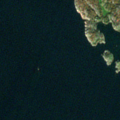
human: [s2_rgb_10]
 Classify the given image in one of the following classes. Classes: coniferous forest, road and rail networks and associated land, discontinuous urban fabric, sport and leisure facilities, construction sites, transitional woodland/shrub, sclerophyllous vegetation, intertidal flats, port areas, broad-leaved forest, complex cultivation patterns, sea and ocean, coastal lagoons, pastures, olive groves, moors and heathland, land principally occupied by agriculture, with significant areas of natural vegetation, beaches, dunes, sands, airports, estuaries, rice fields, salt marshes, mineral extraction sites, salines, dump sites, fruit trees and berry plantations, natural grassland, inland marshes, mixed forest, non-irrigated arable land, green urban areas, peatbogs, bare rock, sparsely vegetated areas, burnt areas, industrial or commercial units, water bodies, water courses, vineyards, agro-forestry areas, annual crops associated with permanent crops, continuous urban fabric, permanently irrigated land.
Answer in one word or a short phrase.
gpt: land principally occupied by agriculture, with significant areas of natural vegetation, sea and ocean